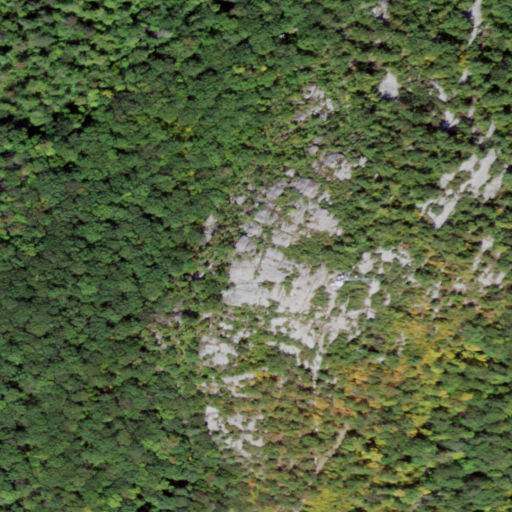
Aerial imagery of mountain in New York named Bull Hill containing deciduous forest, woody wetlands, mixed forest, grassland, open development, and shrub